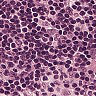
Metastatic tissue present: no